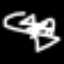
Label: squiggle